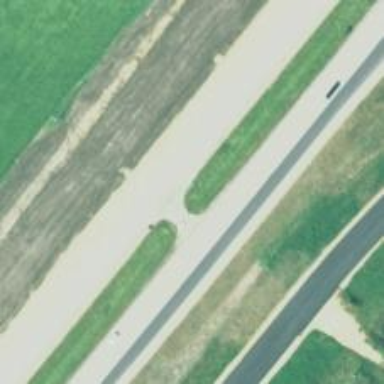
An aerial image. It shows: Motorway for motor vehicles.